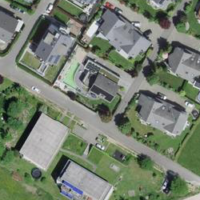
EUNIS habitat code: 54
Species observed at this site:
Cornus sanguinea